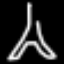
Label: The Eiffel Tower